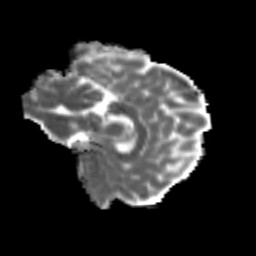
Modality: MD
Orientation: sagittal
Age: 25
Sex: female
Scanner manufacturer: siemens
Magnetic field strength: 3 T
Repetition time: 3.5 s
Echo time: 0.113 s